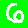
Digit: 6